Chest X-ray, AP view. Patient: 50 years old, sex M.
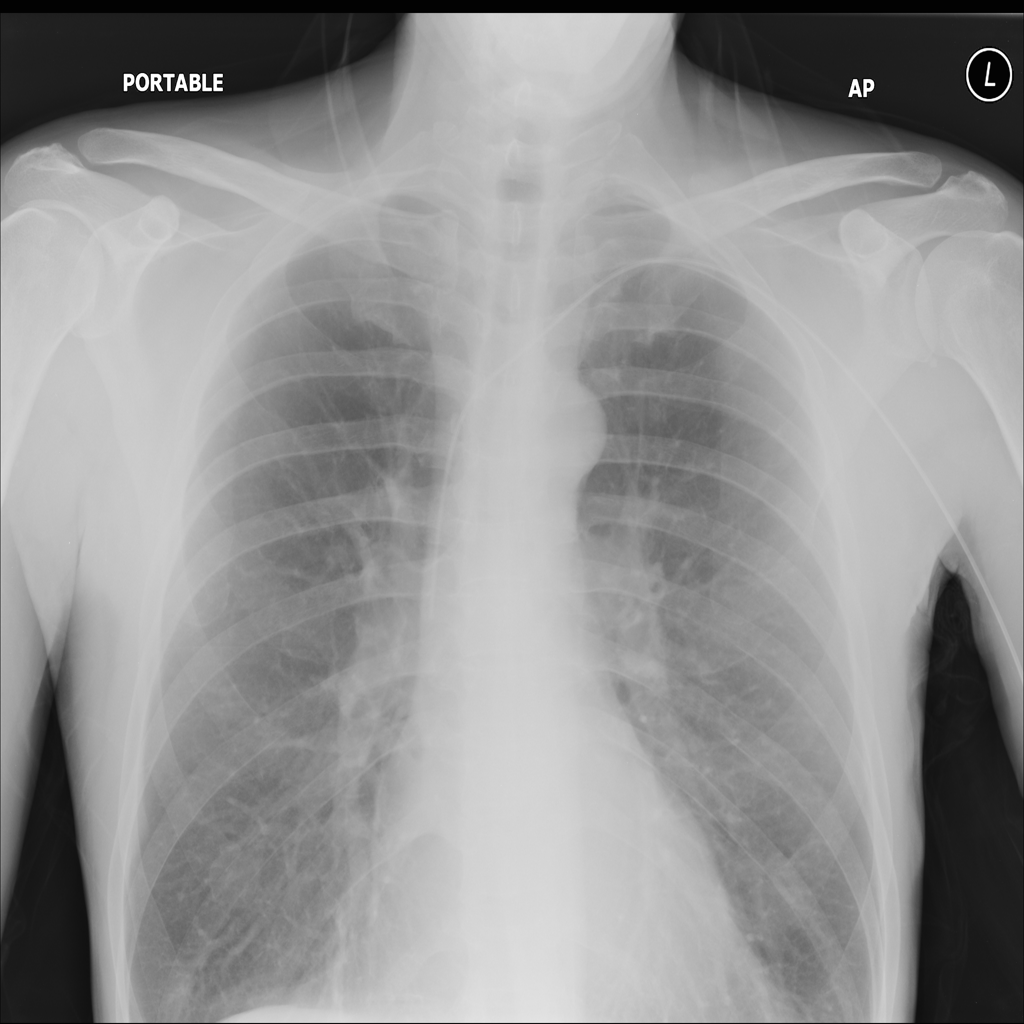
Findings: No Finding